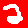
Digit: 2